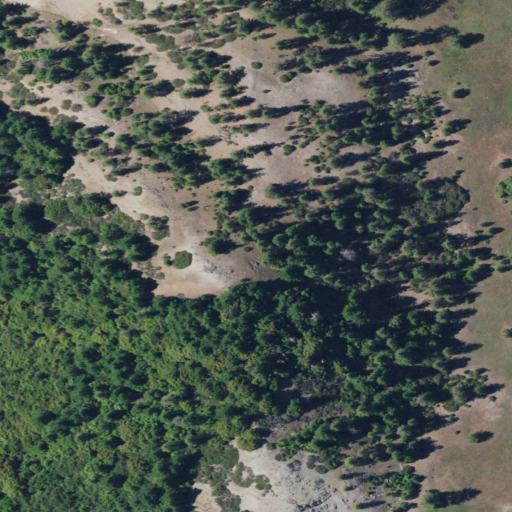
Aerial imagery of mountain in California named Little Baldy containing shrub, evergreen forest, and grassland